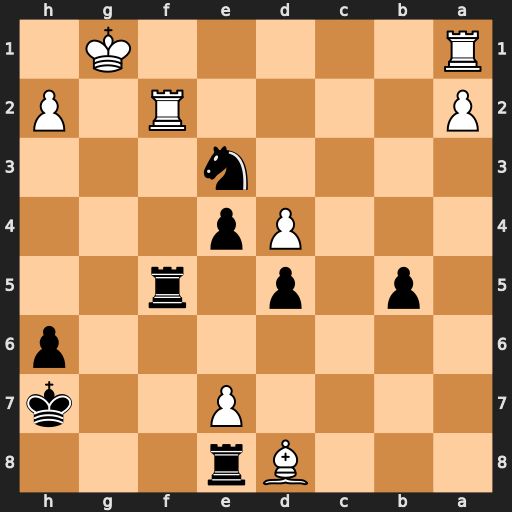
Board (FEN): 3Br3/4P2k/7p/1p1p1r2/3Pp3/4n3/P4R1P/R5K1
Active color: b
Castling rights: -
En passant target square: -
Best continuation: Rg8+ Kh1 Rxf2